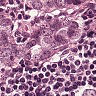
Metastatic tissue present: yes